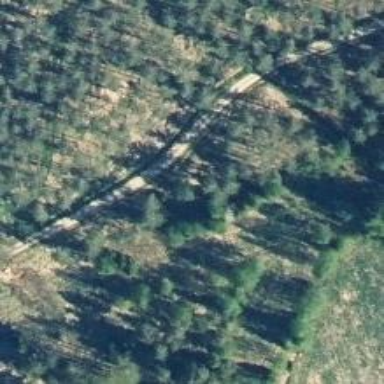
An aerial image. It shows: Unclassified road.